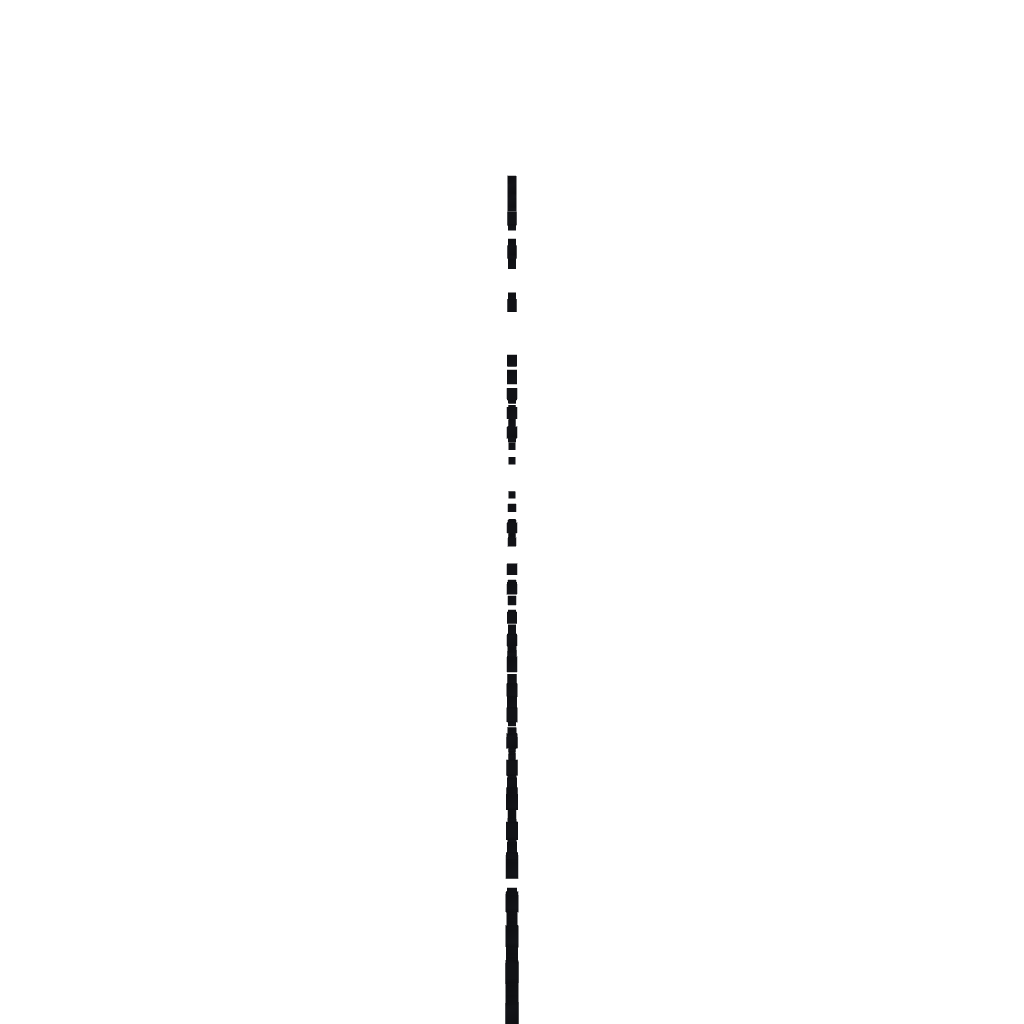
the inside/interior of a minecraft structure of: Mega man